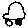
Label: car